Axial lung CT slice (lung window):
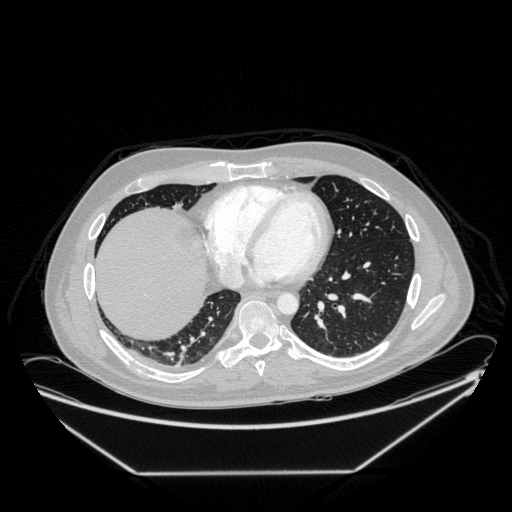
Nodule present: no